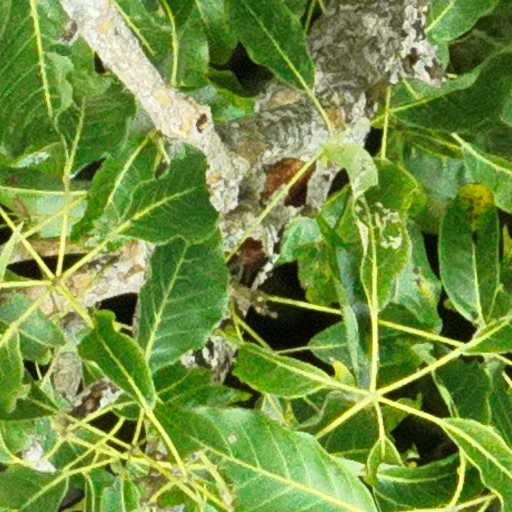
Species: Handroanthus guayacan
GBIF accepted scientific name: Handroanthus guayacan
Crown area (m\u00b2): 271.099